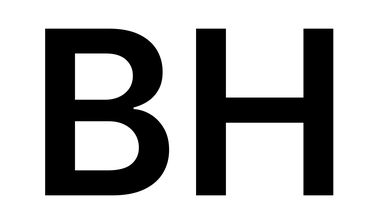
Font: Inter_SemiBold